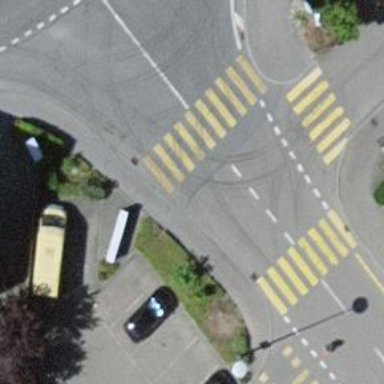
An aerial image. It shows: Kerb barrier.